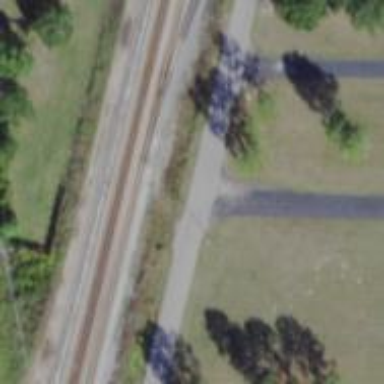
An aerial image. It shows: Railway spur junction.